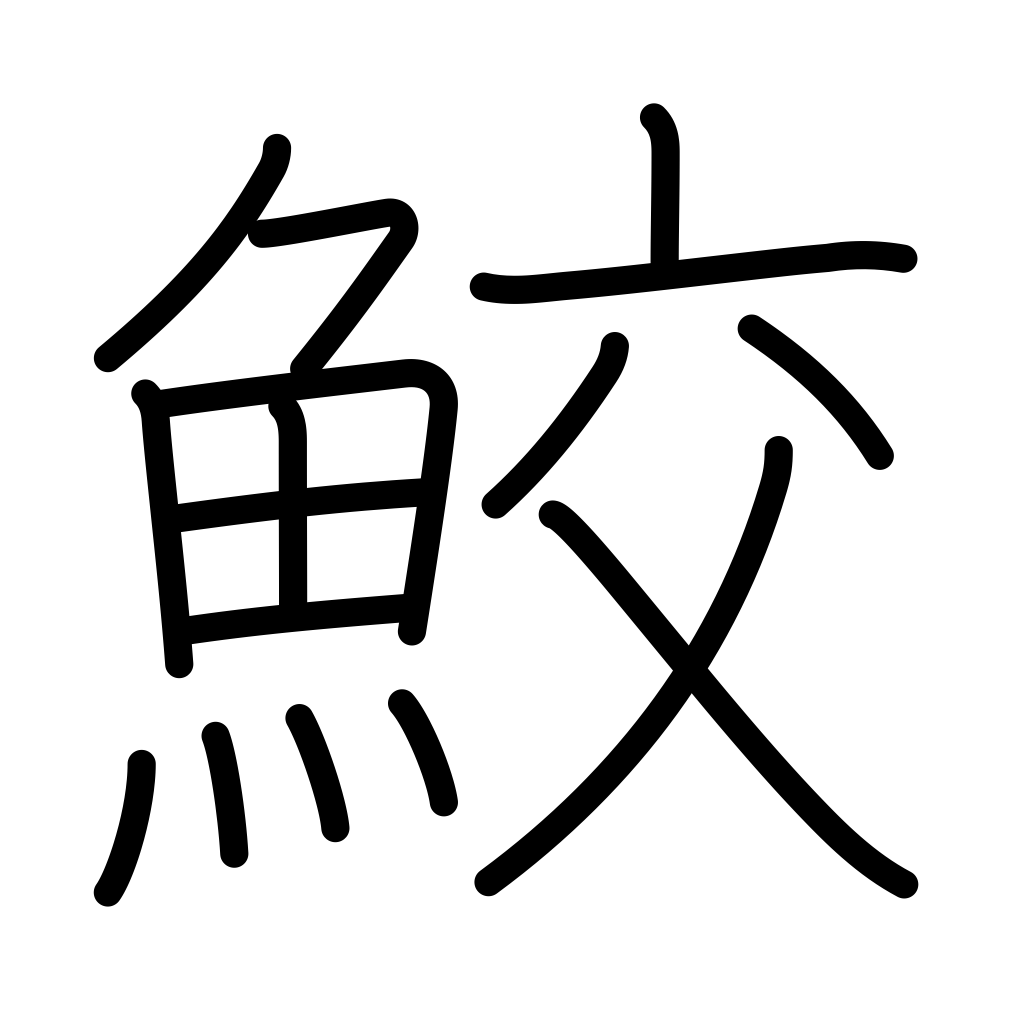
Meaning: shark